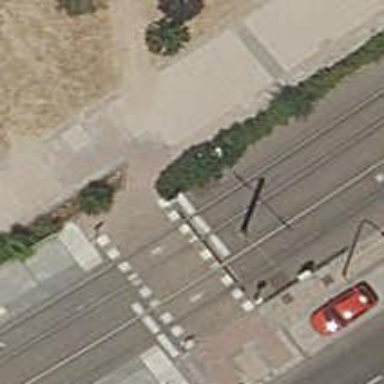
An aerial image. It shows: Railway crossing with traffic signals.